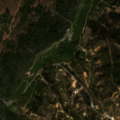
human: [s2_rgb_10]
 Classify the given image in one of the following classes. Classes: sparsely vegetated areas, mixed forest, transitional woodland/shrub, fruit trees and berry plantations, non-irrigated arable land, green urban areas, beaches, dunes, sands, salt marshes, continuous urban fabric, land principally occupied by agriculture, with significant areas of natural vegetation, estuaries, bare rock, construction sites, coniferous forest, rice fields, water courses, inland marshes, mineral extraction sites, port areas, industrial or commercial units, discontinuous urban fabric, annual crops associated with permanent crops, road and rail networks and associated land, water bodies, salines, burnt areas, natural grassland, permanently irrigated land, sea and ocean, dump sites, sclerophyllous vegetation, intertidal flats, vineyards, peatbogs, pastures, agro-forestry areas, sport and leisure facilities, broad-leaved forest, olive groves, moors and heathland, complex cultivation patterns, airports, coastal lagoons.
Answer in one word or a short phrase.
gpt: fruit trees and berry plantations, olive groves, complex cultivation patterns, land principally occupied by agriculture, with significant areas of natural vegetation, mixed forest, sclerophyllous vegetation, transitional woodland/shrub